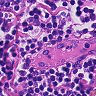
Metastatic tissue present: no